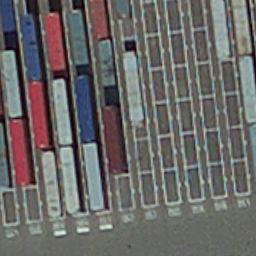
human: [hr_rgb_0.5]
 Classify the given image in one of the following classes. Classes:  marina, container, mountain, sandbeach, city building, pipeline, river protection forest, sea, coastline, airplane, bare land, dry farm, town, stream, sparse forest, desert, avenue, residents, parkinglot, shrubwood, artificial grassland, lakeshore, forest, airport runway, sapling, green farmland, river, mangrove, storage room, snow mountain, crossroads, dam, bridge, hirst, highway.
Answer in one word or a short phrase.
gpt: container